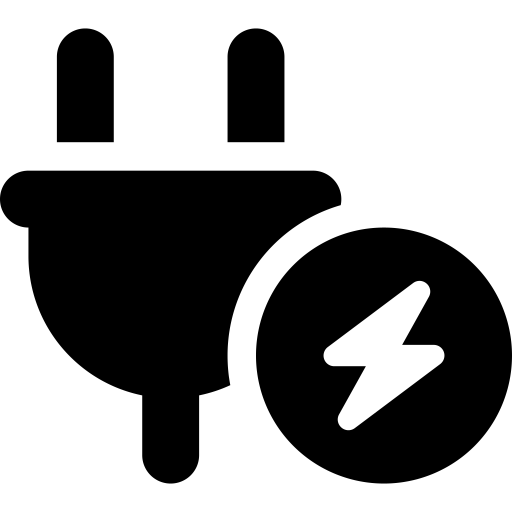
Tags: icon, FontAwesome, fa-icon, solid, plug, circle, bolt